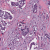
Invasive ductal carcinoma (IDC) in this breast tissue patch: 1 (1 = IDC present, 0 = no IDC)